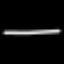
Label: line